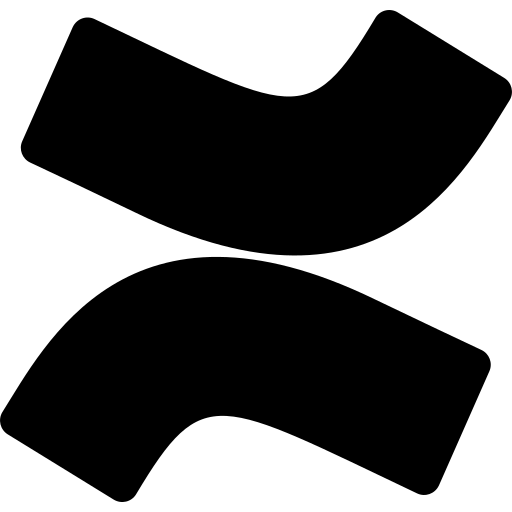
Tags: icon, FontAwesome, fa-icon, brand, confluence